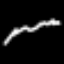
Label: squiggle